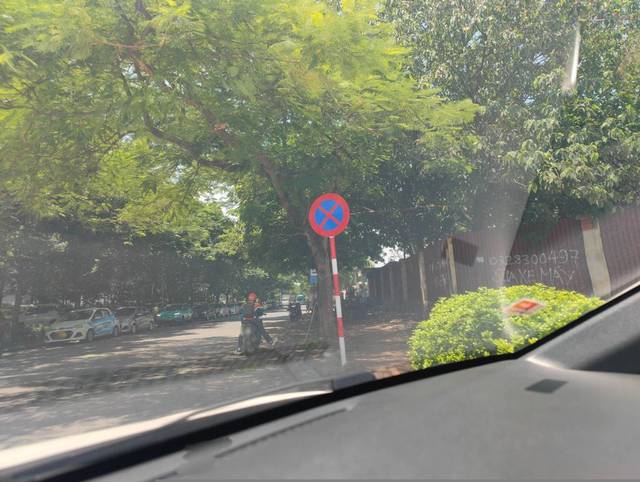
Region: Vietnam
Coordinates: 21.025, 105.901